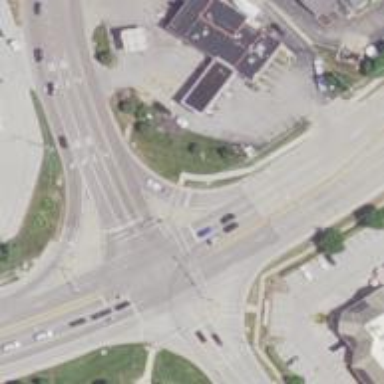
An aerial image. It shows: Crossing with marked lines on the road.